Interaction volume radius: 10 \u00c5
Interaction volume height: 10 \u00c5
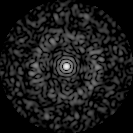
Disorder parameter: 0.8251